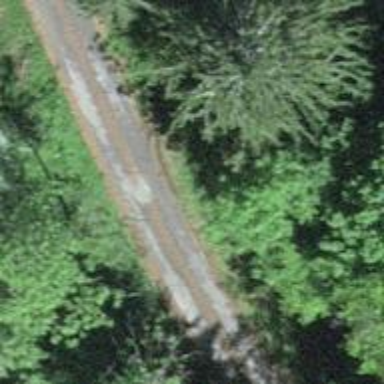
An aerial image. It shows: Unclassified road.